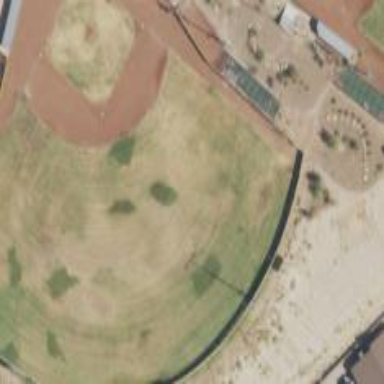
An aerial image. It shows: Baseball pitch for leisure and sports activities.